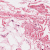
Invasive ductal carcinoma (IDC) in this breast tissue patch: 0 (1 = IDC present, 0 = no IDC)